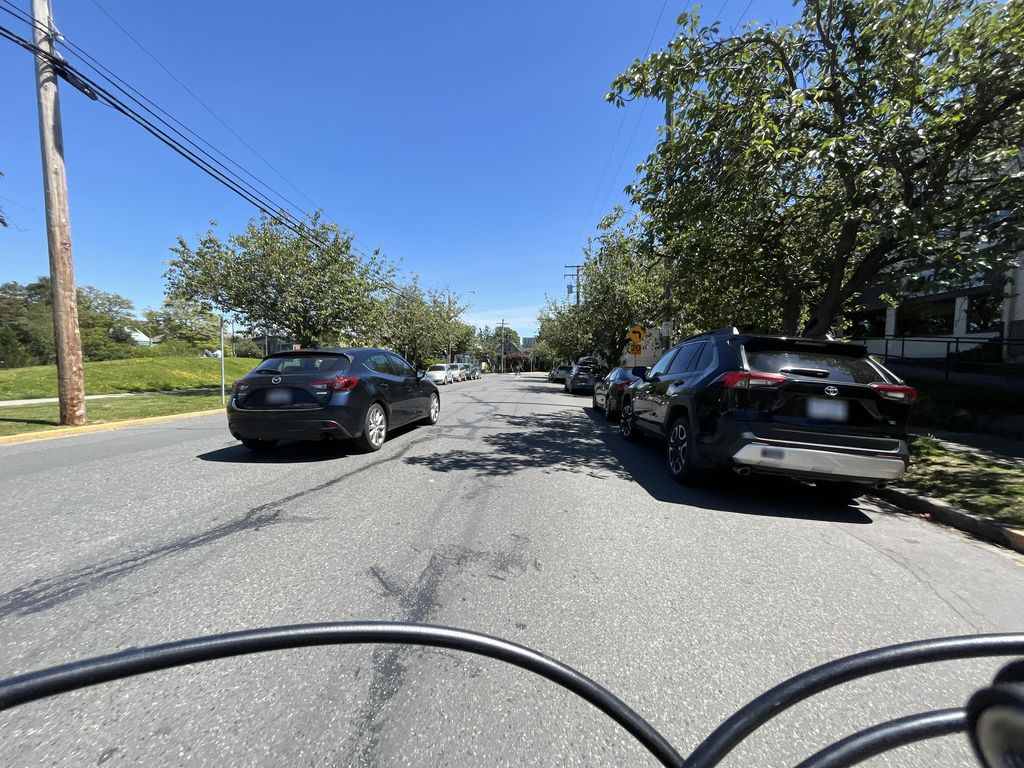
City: victoria